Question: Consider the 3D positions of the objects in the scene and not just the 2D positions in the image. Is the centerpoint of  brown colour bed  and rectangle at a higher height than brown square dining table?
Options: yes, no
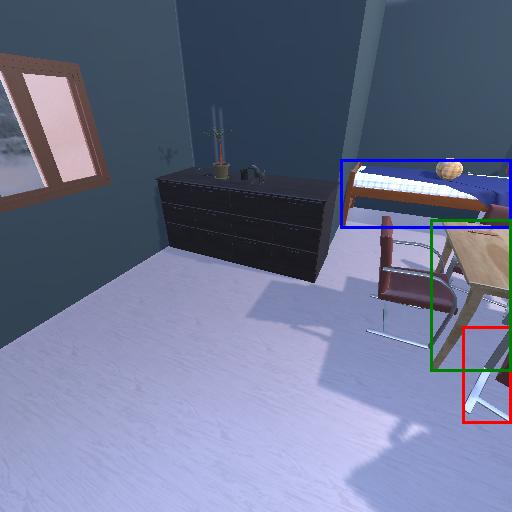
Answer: yes